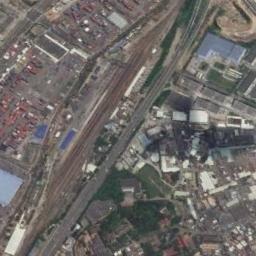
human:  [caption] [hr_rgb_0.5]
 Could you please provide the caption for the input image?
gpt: A well-equipped railway station in a crowded city .

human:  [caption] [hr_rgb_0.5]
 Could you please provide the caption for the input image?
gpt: The railway station with lots of railways is surrounded by lots of other buildings .

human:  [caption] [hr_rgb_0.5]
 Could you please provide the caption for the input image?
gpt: There are many buildings of different shapes beside the railway station .

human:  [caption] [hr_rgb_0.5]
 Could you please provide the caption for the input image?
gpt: The railway station is next to some buildings and trees .

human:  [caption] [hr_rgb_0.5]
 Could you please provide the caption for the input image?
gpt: There are many buildings and some green trees beside the railway station .